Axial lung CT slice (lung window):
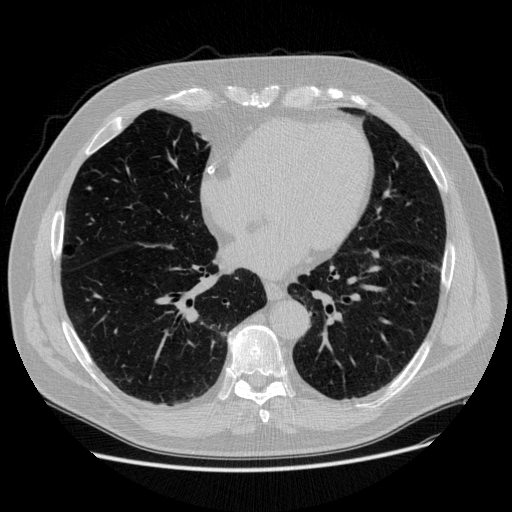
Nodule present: no